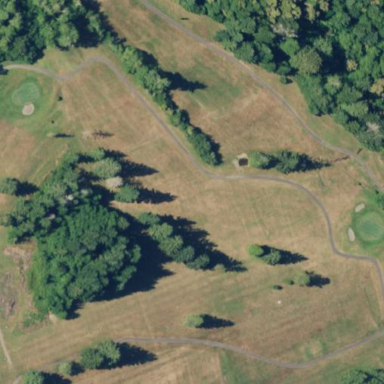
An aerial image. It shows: Grassy area designated as golf fairway.